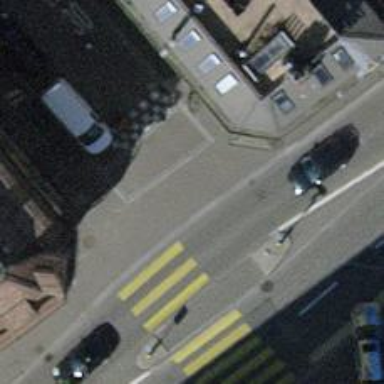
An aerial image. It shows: Unmarked crossing with traffic calming table on the road.